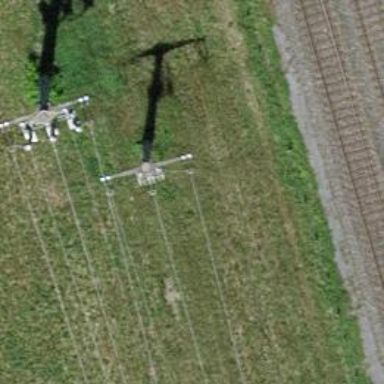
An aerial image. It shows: Power line with three cables.